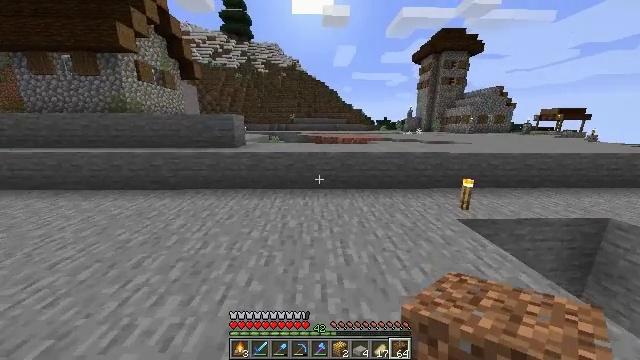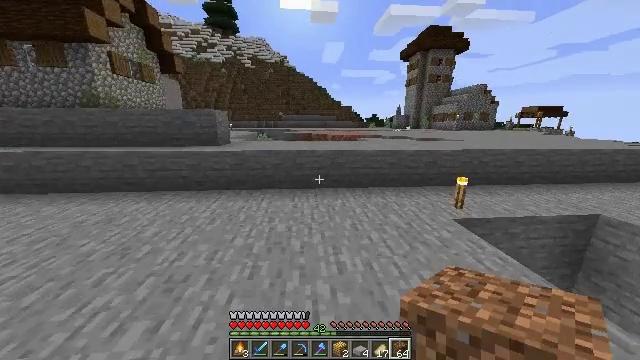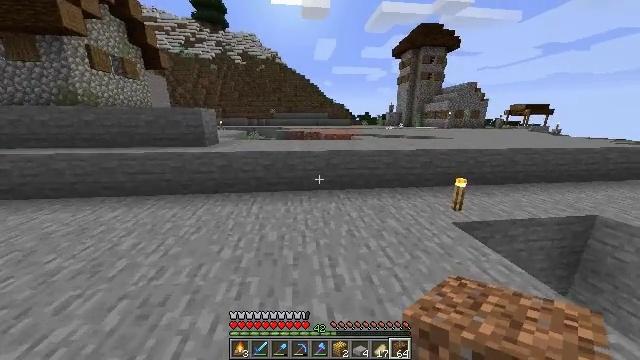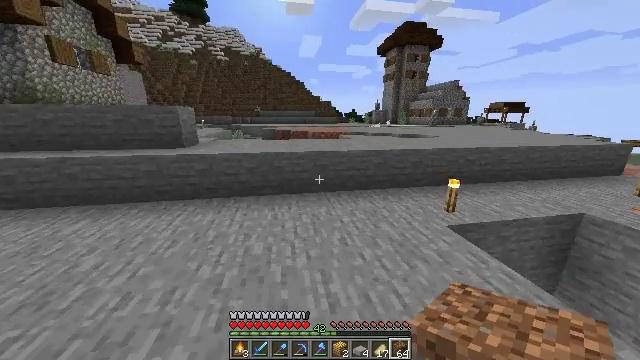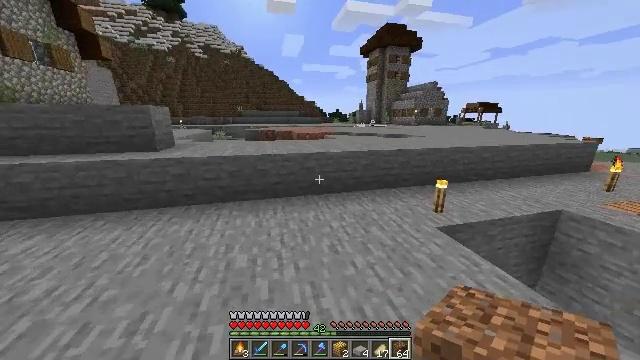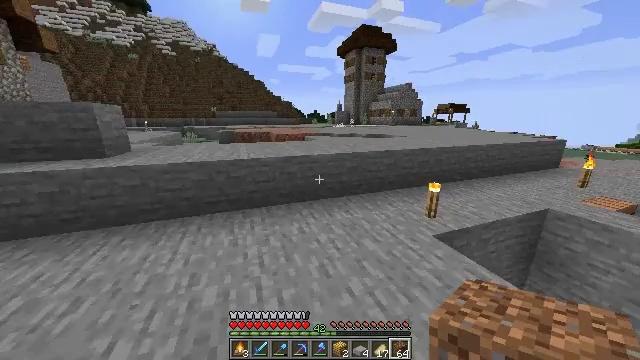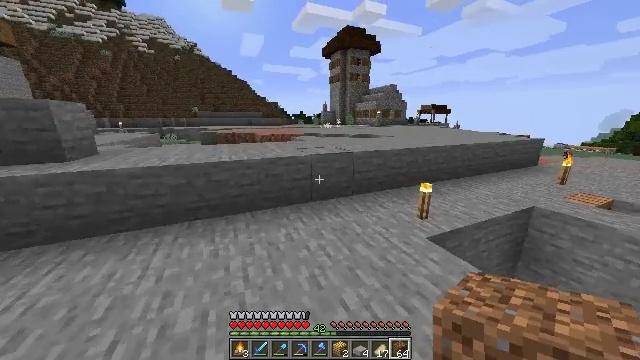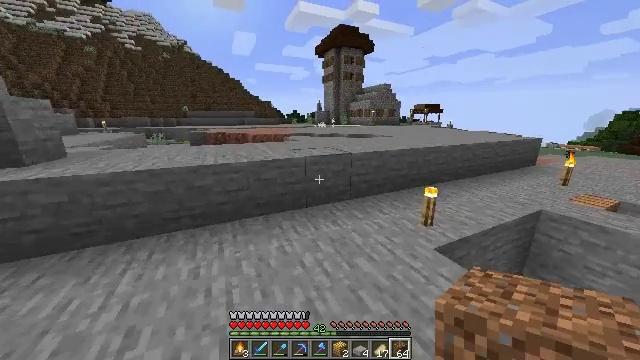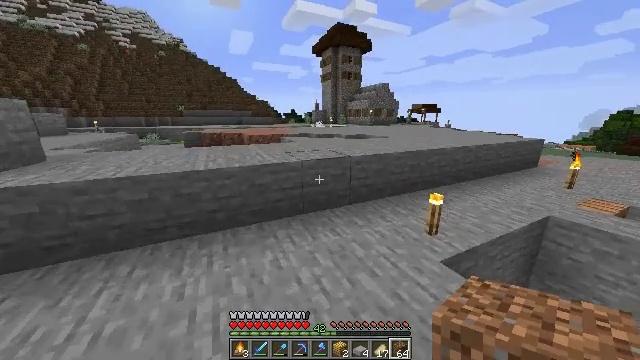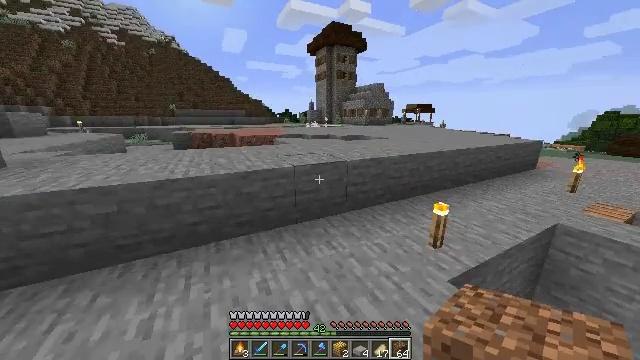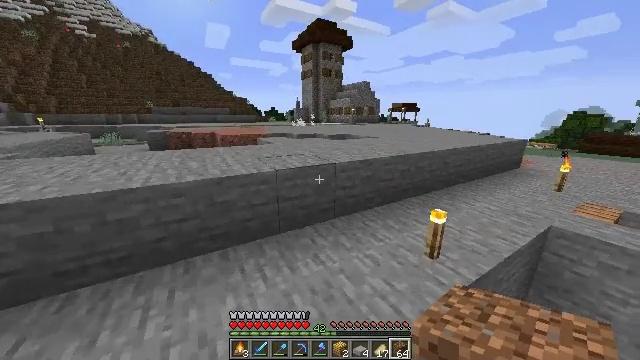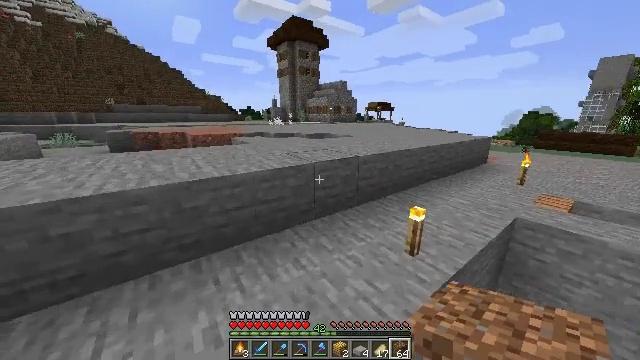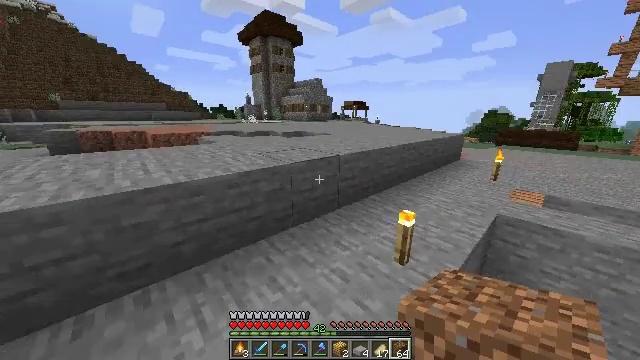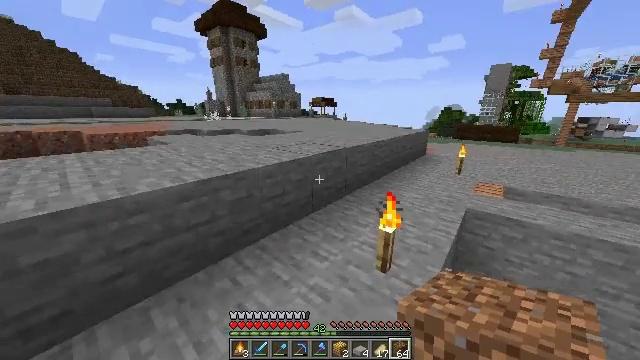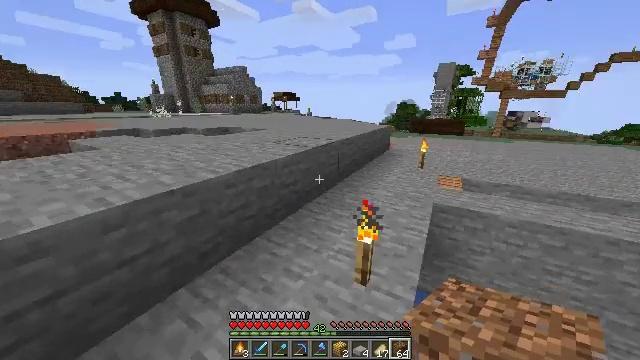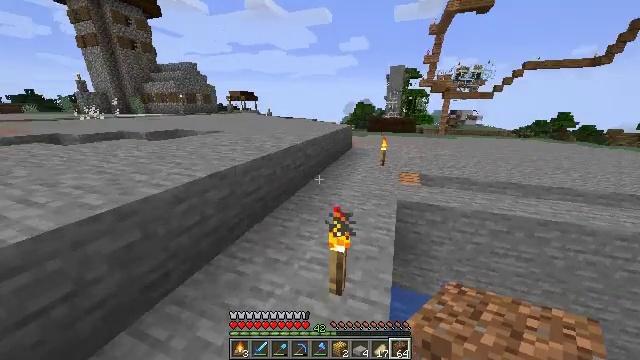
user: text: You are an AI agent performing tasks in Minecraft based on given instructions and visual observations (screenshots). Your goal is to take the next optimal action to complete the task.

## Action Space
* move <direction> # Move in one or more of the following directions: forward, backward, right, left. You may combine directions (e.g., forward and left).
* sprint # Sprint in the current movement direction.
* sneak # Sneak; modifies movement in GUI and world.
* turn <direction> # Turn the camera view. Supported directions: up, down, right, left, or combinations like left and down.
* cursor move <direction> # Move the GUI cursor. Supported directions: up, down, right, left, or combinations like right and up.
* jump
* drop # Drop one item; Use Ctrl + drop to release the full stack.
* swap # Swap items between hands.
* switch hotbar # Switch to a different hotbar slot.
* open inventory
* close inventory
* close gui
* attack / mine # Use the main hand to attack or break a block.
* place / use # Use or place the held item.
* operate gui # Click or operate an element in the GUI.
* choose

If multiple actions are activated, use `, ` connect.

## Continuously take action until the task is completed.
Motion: motion action
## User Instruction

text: Drop a dried kelp.
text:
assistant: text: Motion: move forward, sprint, turn right
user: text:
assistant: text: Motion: move forward, sprint, turn right
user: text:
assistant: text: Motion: move forward, sprint, turn right
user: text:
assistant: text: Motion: move forward, sprint, turn right
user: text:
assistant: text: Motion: move forward, sprint, turn right
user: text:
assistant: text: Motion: move forward, sprint, turn right
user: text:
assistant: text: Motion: move forward, sprint, turn right
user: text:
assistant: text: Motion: move forward, sprint
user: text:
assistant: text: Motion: move forward, sprint, turn right
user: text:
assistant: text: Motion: move forward, sprint, turn right
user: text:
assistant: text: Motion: move forward, sprint, turn right
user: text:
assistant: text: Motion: move forward, turn right
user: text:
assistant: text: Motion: move forward, turn right
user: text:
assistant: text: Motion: move forward, turn right and down
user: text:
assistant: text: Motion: move forward, turn right
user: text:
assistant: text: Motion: move forward, turn right
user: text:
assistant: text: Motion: move forward, turn right
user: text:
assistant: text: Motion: move forward
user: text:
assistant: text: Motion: move forward
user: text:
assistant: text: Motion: move forward and move left, turn right
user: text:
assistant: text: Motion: move forward and move left, turn right
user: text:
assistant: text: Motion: move forward and move left, turn right
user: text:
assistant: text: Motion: move forward and move left, turn right
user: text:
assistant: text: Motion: move forward and move left, turn right and down
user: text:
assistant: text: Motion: move forward and move left, turn right and down
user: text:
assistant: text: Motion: move forward and move left, turn right and down
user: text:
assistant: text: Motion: move forward and move left, turn right and down
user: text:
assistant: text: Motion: move forward and move left, turn right and down
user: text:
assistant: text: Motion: move forward and move left, turn right and down
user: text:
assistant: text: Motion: move forward and move left, turn right and down